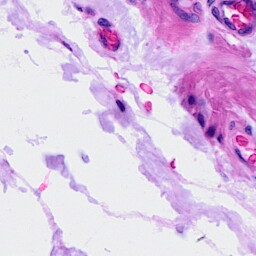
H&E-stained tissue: Ovarian